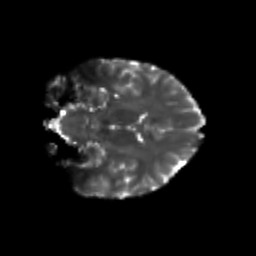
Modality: T2w
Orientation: coronal
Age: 20
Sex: female
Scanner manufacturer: siemens
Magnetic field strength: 3 T
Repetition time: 3.5 s
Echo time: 0.113 s